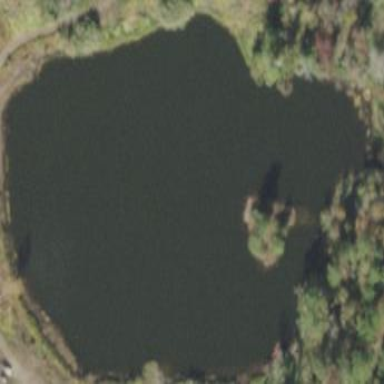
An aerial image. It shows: Pond surrounded by natural water.